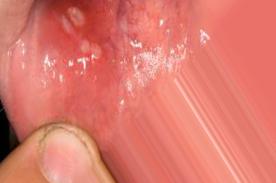
Condition: Mouth Ulcer